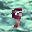
Label: 9